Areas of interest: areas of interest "Zhuguo Temple Viewing Mountain Mausoleum"
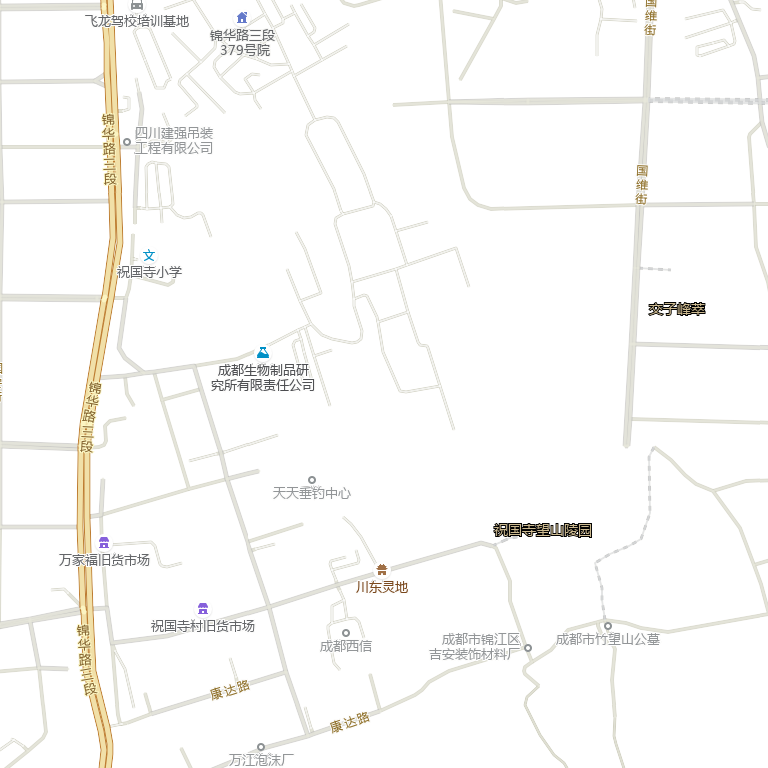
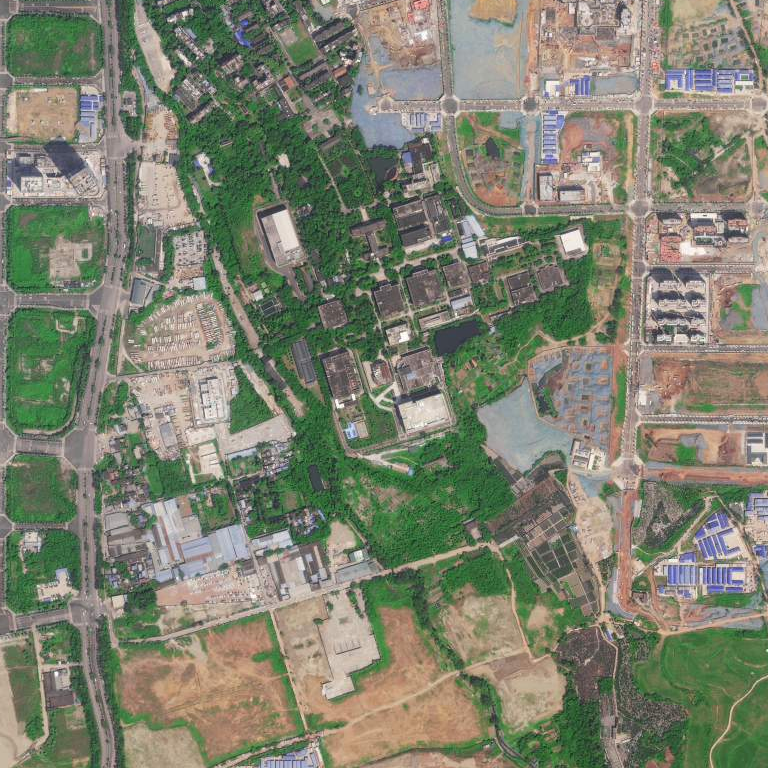